Field crop: maize
Growth stage: 2
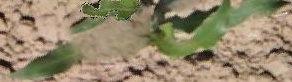
Species: maize